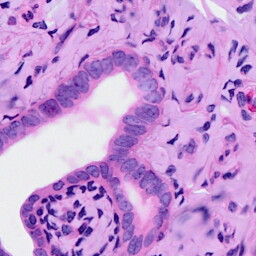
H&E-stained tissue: Ovarian